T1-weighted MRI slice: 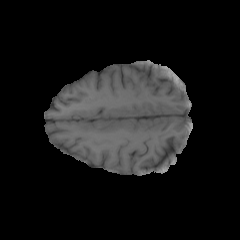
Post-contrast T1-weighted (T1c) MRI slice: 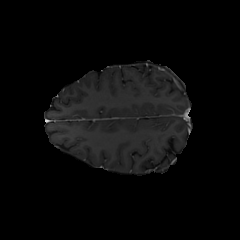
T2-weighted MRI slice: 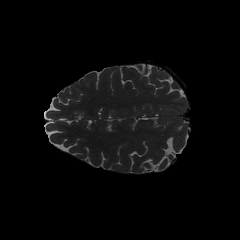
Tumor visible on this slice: no